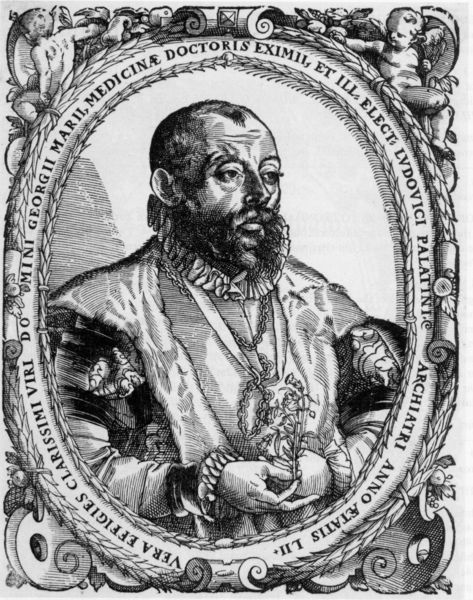
Titel: Bildnis des Georg Marius (Meier)
Künstler: Christof Murer
Institution: (Seriendruck)
Schlagwörter: hand, mann, schatten, weiß, blume, finger, frisur, grau, mund, nase, ohr, profil, schwarz, stirn, blick, blüte, obst, ornament, bart, hemd, architekturrahmen, augen, barock, falten, halten, hermelin, kragen, pelz, rahmen, spitze, vollbart, ärmel, bildnis, halskrause, herr, hände, portrait, porträt, haare, mantel, pflanze, brosche, lippen, puffärmel, renaissance, oval, engel, putto, fell, holzschnitt, schrift, kette, grafik, graphik, symmetrie, inschrift, homme, dekor, edel, rüschen, wimpern, medaillon, kohle, zweig, umrahmung, druck, schwarzweiss, schraffur, stich, noir, text, beschriftung, manschetten, arzt, medizin, kranz, lorbeer, krause, halbprofil, runzeln, voluten, anhänger, wams, schnecken, putten, kupferstich, putti, latein, lateinisch, umschrift, reformation, rollwerk, doctor, cadre, insschrift, kope, mediziener, iinscription